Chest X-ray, PA view. Patient: 62 years old, sex F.
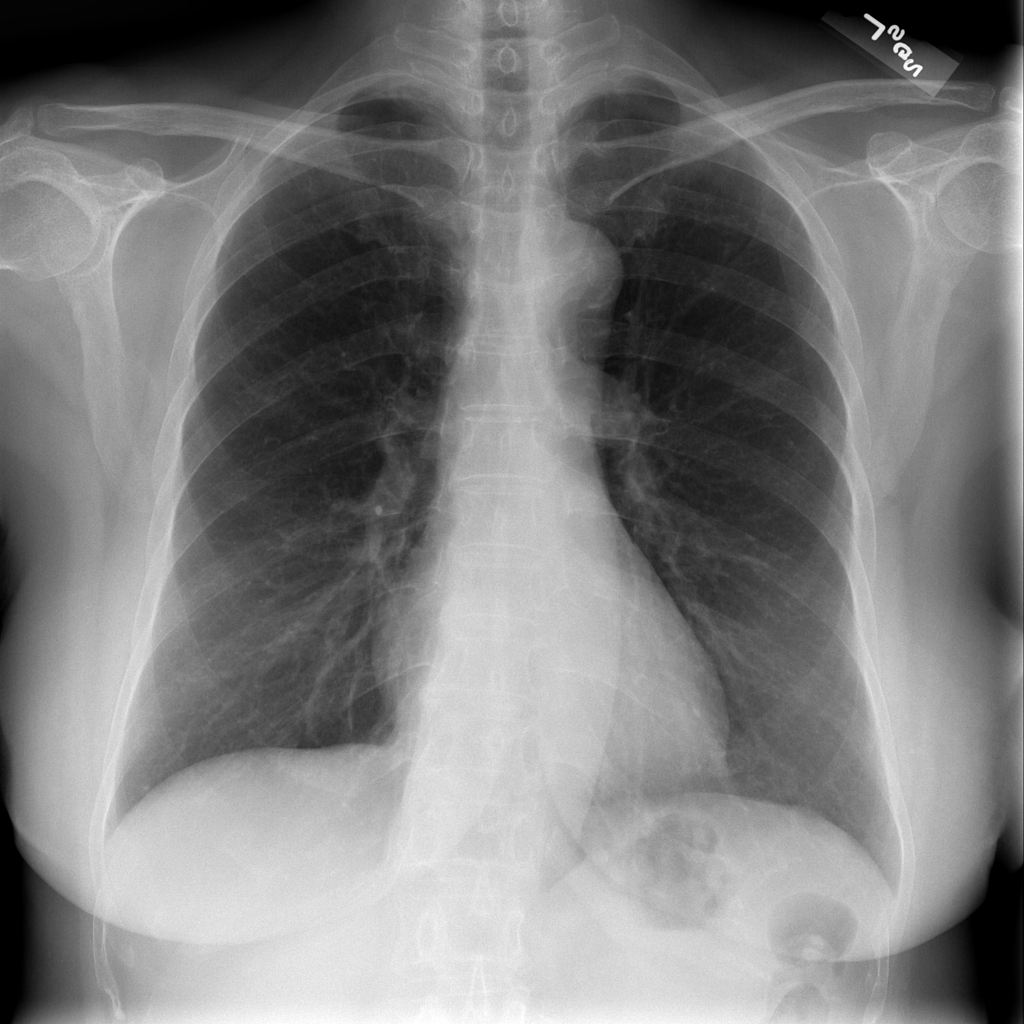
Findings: No Finding